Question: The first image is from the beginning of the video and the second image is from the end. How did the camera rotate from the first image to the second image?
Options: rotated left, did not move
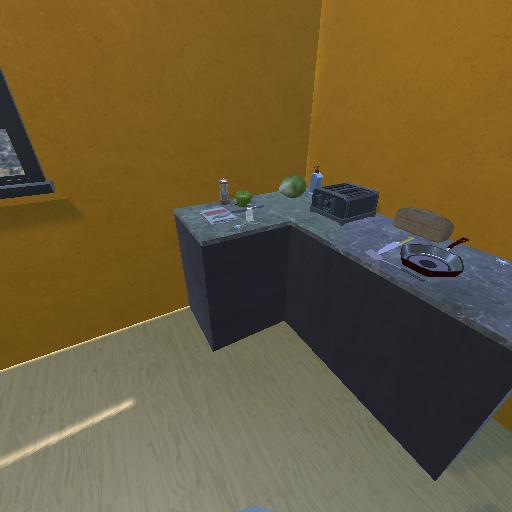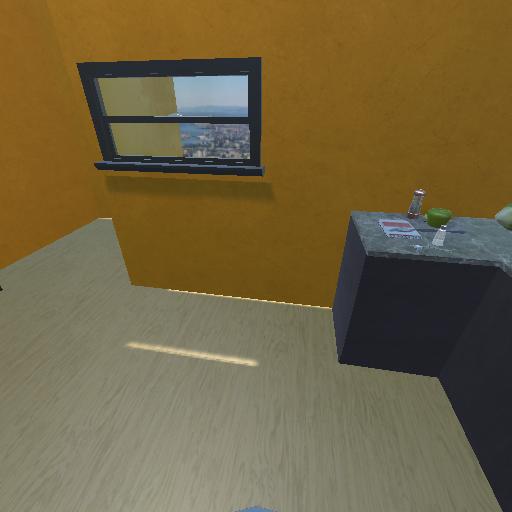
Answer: rotated left